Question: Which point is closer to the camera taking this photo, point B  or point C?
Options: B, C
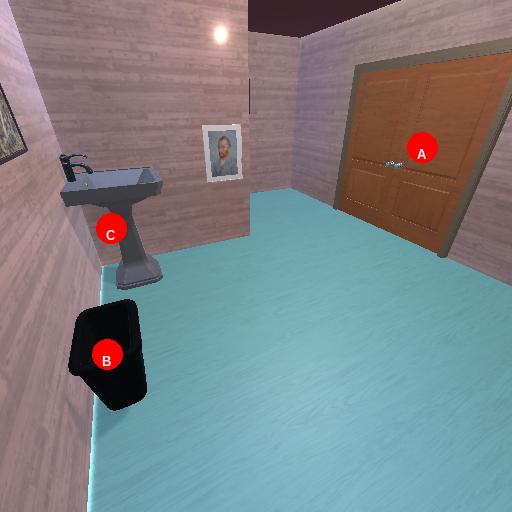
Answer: B